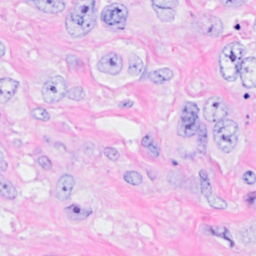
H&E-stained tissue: Breast